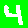
Digit: 4